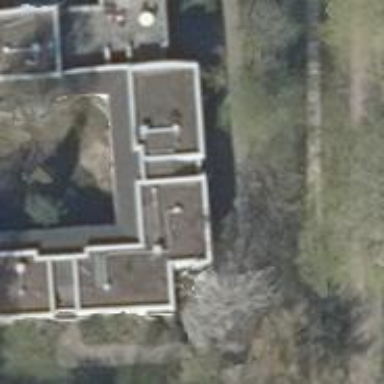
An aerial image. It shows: Apartment building with flat roof.